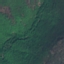
Land use / land cover: Forest